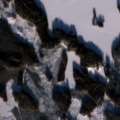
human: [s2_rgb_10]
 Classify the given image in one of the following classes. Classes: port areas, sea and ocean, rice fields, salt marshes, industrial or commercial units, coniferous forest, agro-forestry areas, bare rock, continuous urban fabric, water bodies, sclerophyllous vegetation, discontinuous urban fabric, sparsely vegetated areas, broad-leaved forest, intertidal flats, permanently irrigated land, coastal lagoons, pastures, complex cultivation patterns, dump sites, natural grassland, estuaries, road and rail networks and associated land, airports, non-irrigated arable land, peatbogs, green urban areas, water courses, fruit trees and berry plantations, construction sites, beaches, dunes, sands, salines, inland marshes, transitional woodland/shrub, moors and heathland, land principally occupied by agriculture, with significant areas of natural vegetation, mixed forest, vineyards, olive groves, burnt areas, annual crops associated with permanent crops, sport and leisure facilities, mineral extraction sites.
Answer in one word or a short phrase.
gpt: coniferous forest, mixed forest, transitional woodland/shrub, water bodies